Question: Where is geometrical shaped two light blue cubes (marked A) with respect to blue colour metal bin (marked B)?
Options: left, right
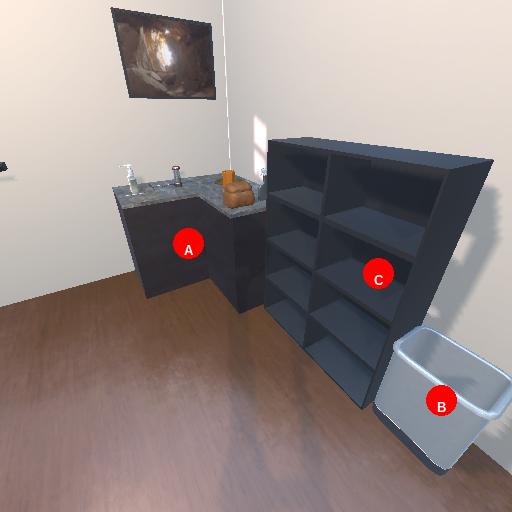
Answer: left